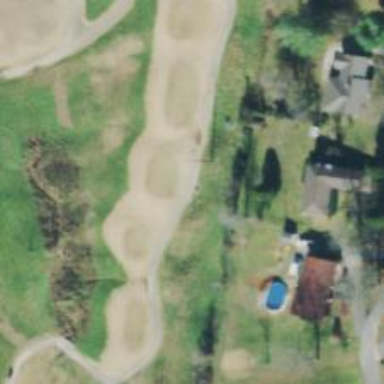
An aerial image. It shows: Pathway for golfing.